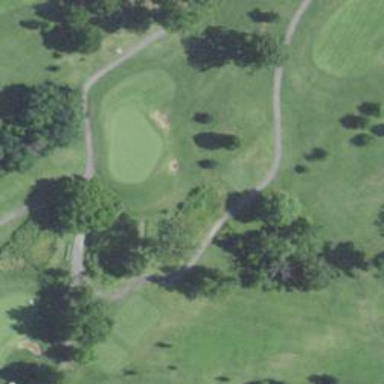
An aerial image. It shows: View of golf hole.